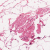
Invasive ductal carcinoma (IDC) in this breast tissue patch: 0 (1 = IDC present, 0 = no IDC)